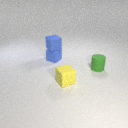
small blue rubber cube behind small yellow rubber cube